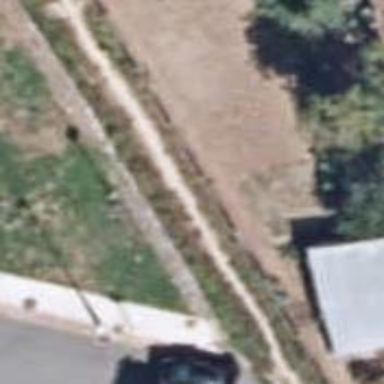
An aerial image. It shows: Unpaved footway.